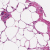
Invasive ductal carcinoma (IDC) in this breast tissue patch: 0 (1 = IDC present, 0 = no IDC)